Question: What is the value of the measurement in the image?
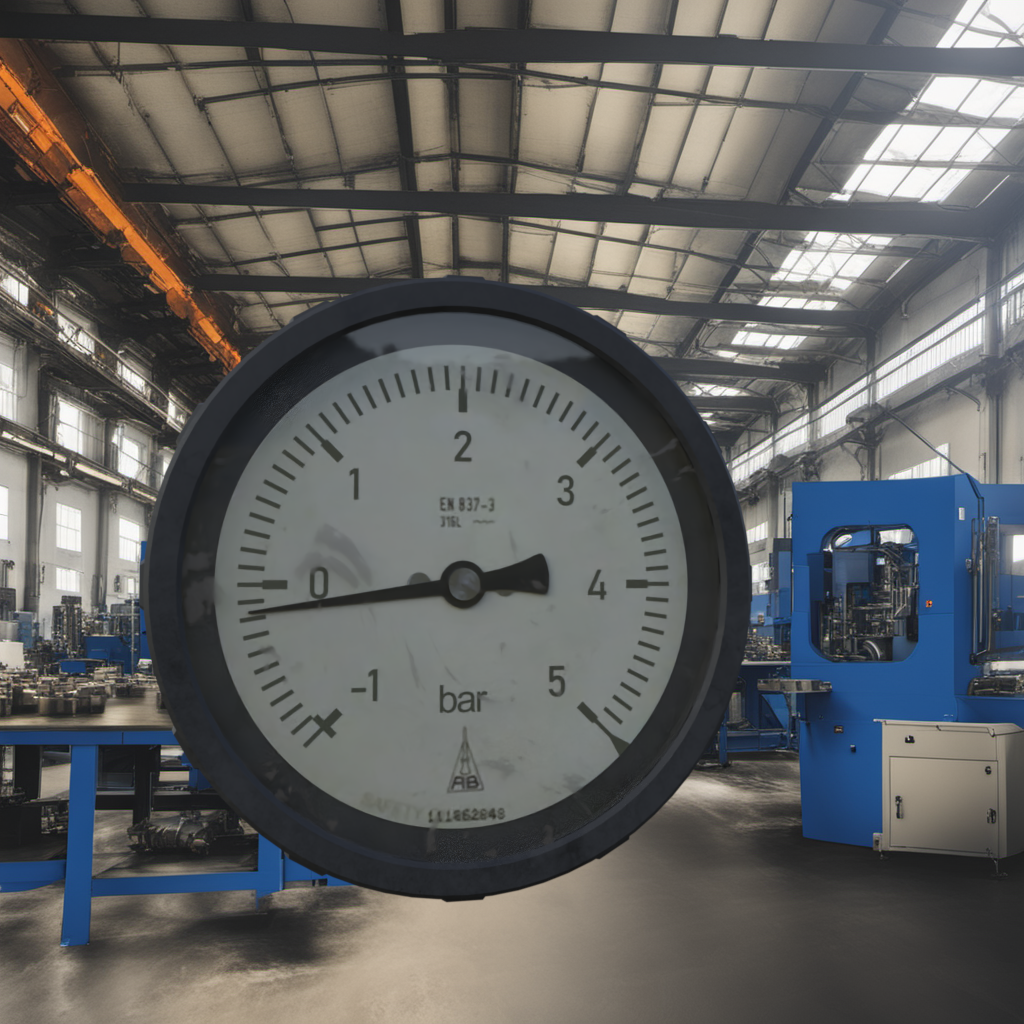
Answer: The result is -0.19
Question: What is the range of this measurement?
Answer: The range is from -1 to 5
Question: What is the minimum and maximum value range of this measurement?
Answer: The minimum value is -1 and the maximum value is 5